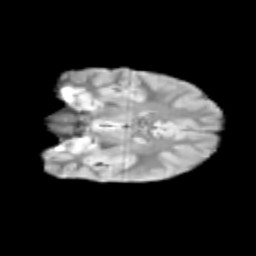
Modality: T2w
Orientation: coronal
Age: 12
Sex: male
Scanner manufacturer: siemens
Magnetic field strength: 3 T
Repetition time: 3.8 s
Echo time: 0.07 s